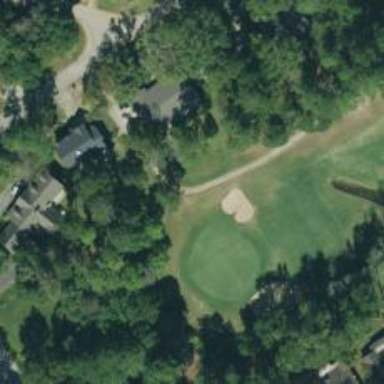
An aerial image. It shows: Path for both road and golf.